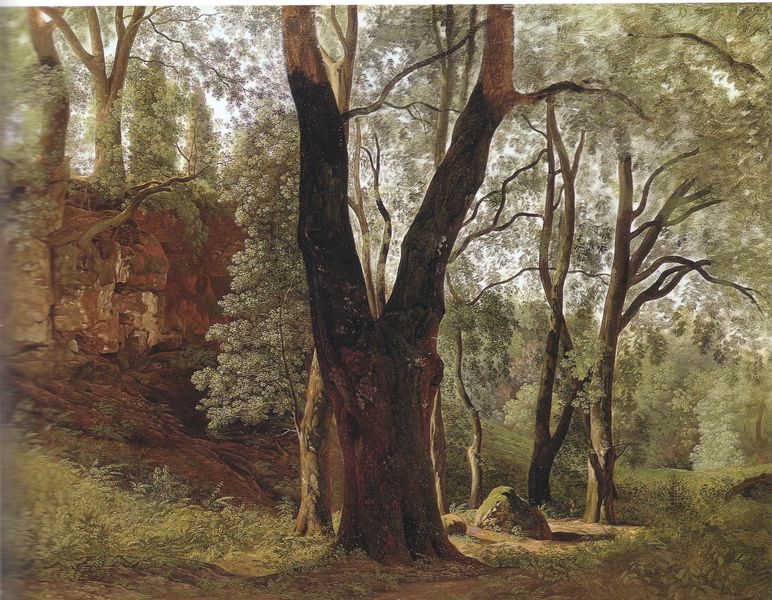
Titel: Park Chigi in Ariccia bei Rom
Künstler: Johann Martin von Rohden
Standort: München
Institution: Neue Pinakothek
Schlagwörter: baum, blau, blätter, dunkel, felsen, gemälde, himmel, laub, schatten, weiß, bäume, grün, landschaft, äste, braun, hell, licht, schwarz, gras, haus, park, rot, weg, wiese, alt, stein, steine, bild, öl, ast, baumstamm, erde, gräser, häuser, hügel, natur, stamm, strauch, wind, busch, büsche, hütte, pfad, sonne, wege, boden, blatt, krone, sanft, wald, schwung, sommer, ruhe, zwei, studie, abhang, lehm, fels, felswand, hang, mauer, gelände, landschaftsmalerei, herbst, idylle, oliv, romantik, constable, turner, detail, farn, lichteinfall, frühling, unscharf, flechten, höhe, wandern, moos, lichtung, laubbaum, sonnig, verschwommen, wurzeln, real, geäst, laubwald, rinde, laubbäume, eiche, knorrig, mittelpunkt, waldweg, sträcuher, astgabel, buche, moss, gabelung, kronen, pfade, farne, forst, bruch, steinbruch, unberührt, steinburch, felsmauer, blühender baum, blääter, romatnik, felst, lichutng, schlecht digitalisiert, schlecht gescannt, forstexkursion, schattenspiele